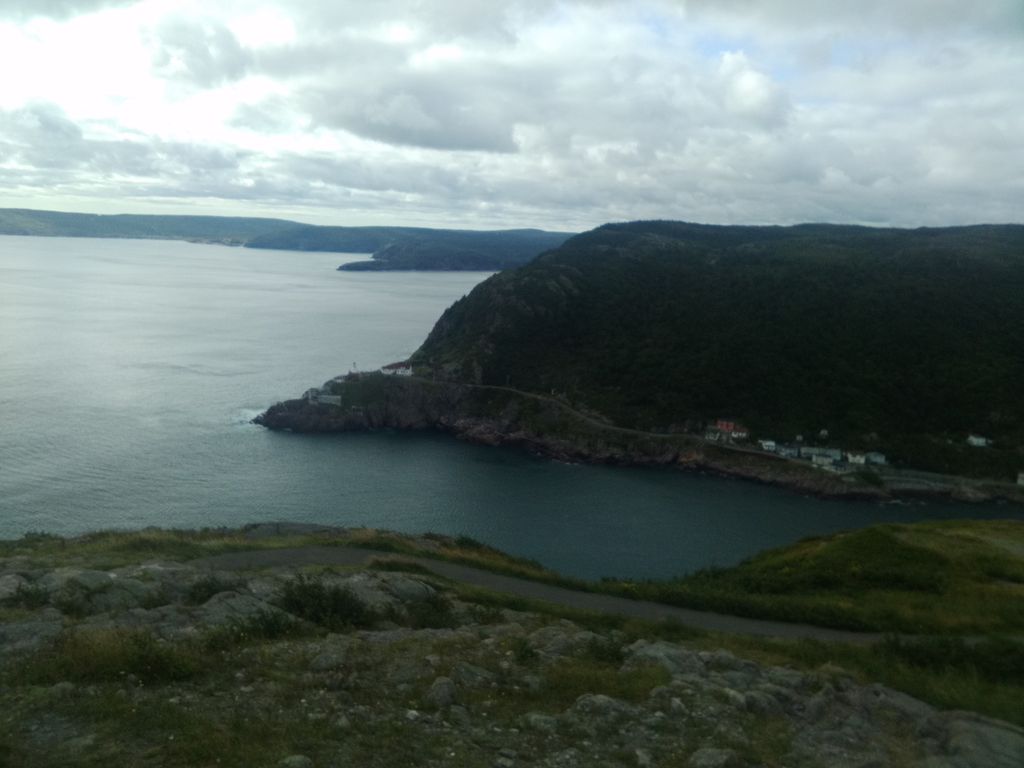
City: st_johns